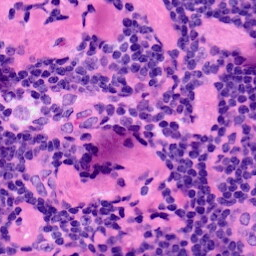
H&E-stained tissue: LymphNode